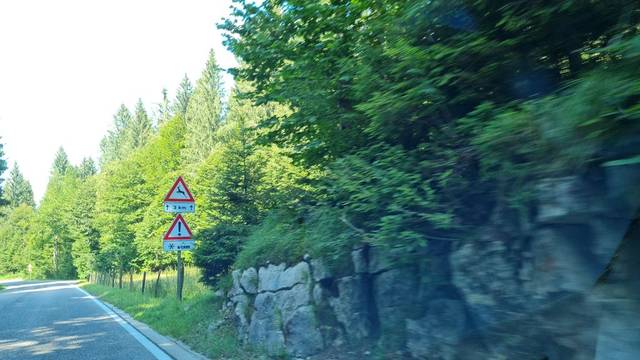
Region: Italy
Coordinates: 45.85, 11.548